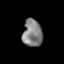
Tissue: prostate
Cell type: Myeloid cells
Senescence score: 0.6869
Nuclear area (px): 519
Mean DAPI intensity: 129.669